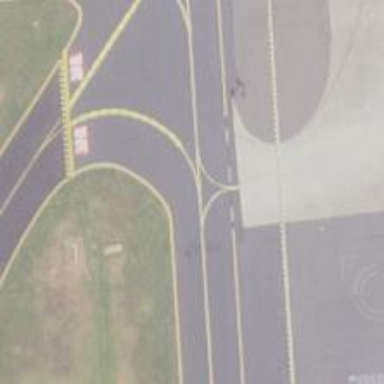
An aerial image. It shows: Image of taxiway at airport.